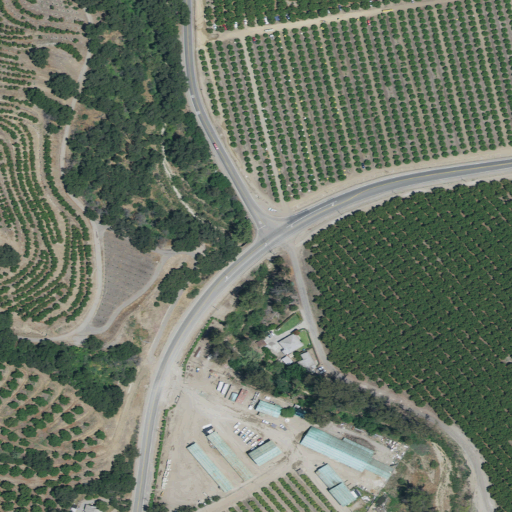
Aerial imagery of valley in California named Wheeler Canyon containing cultivated crops, low intensity development, mixed forest, shrub, open development, evergreen forest, and herbaceous wetlands